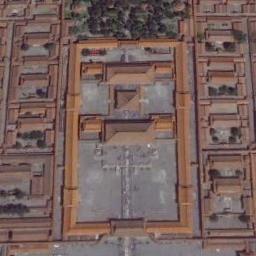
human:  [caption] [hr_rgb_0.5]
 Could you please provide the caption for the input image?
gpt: The orange palace has lots of palaces of different sizes and courtyards .

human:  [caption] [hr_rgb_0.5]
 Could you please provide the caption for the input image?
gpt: There is a wide road next to the palace .

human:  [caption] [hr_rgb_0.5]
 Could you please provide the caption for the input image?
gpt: The palace is on the open place next to some trees .

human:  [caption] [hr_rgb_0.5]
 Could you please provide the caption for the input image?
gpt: There are many trees near the palace .

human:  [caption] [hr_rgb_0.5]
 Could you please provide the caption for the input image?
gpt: There are brown buildings and brown walls in the palace .